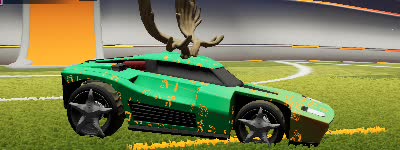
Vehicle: breakout